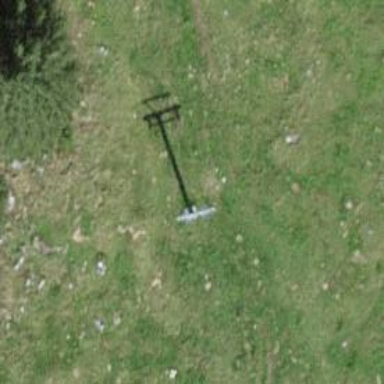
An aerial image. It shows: Pylon for aerialway.